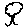
Label: tree